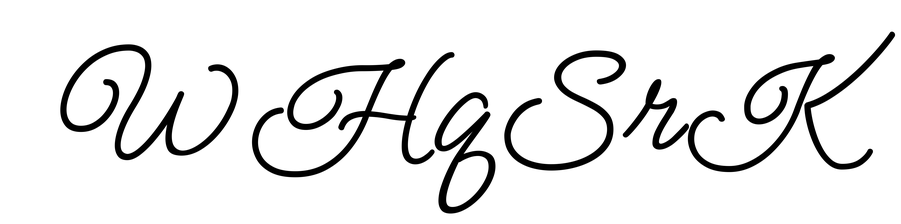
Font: MeowScript-Regular